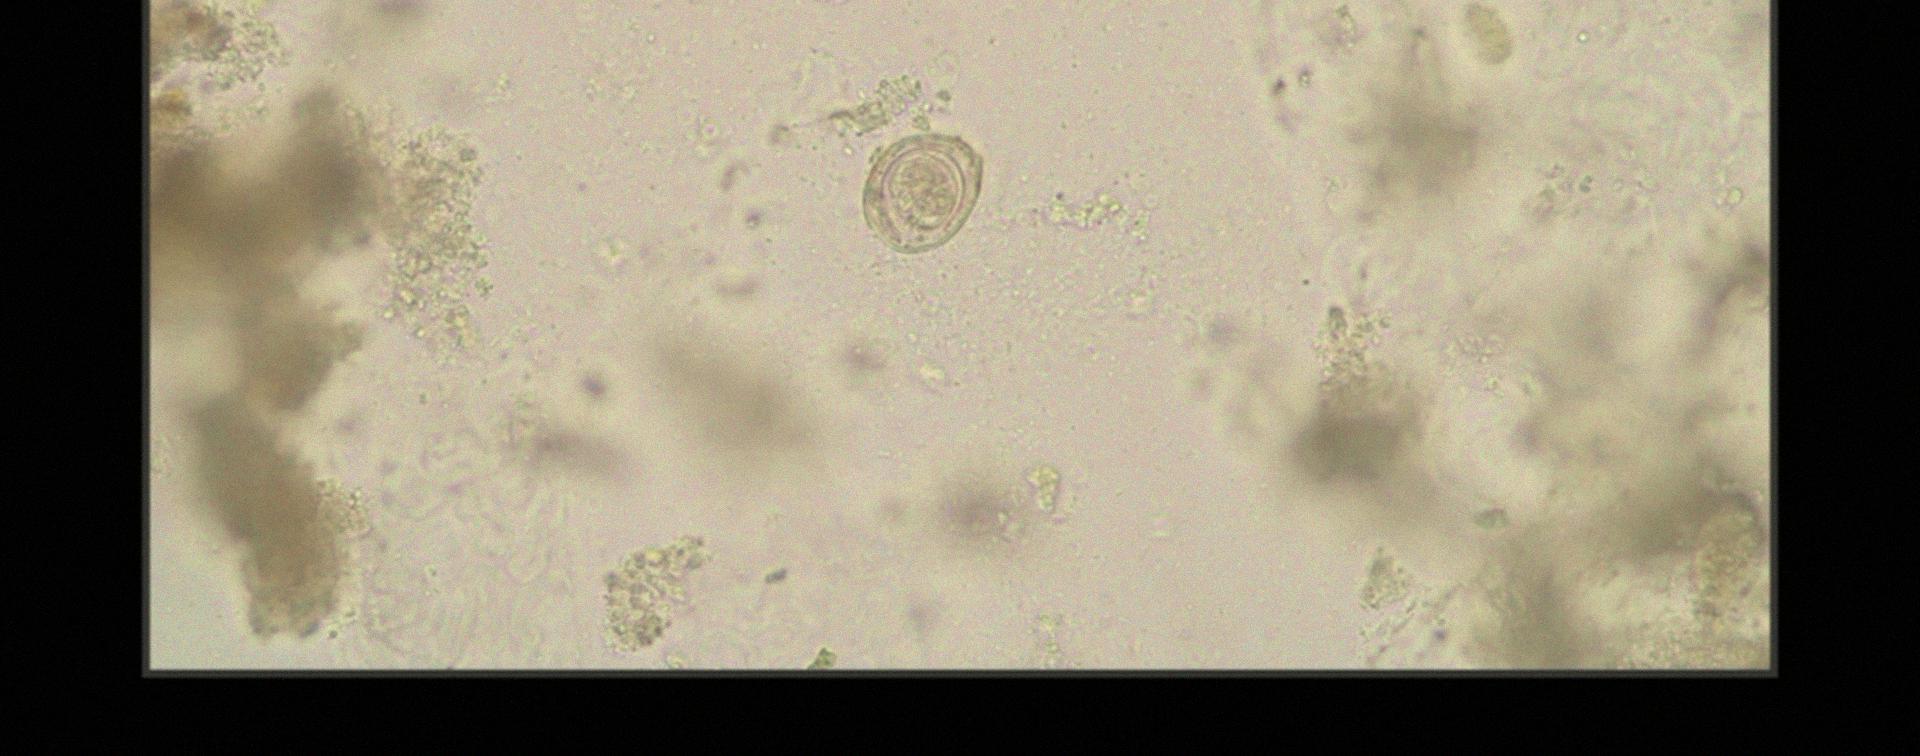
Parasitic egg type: Hymenolepis nana